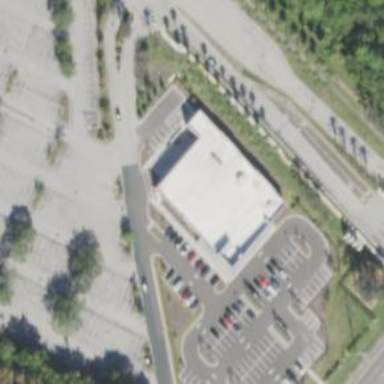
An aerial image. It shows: Retail building housing supermarket.